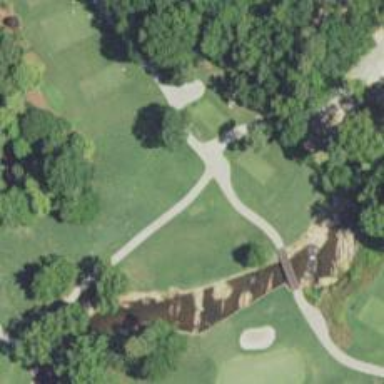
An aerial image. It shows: Path for both road and golf.